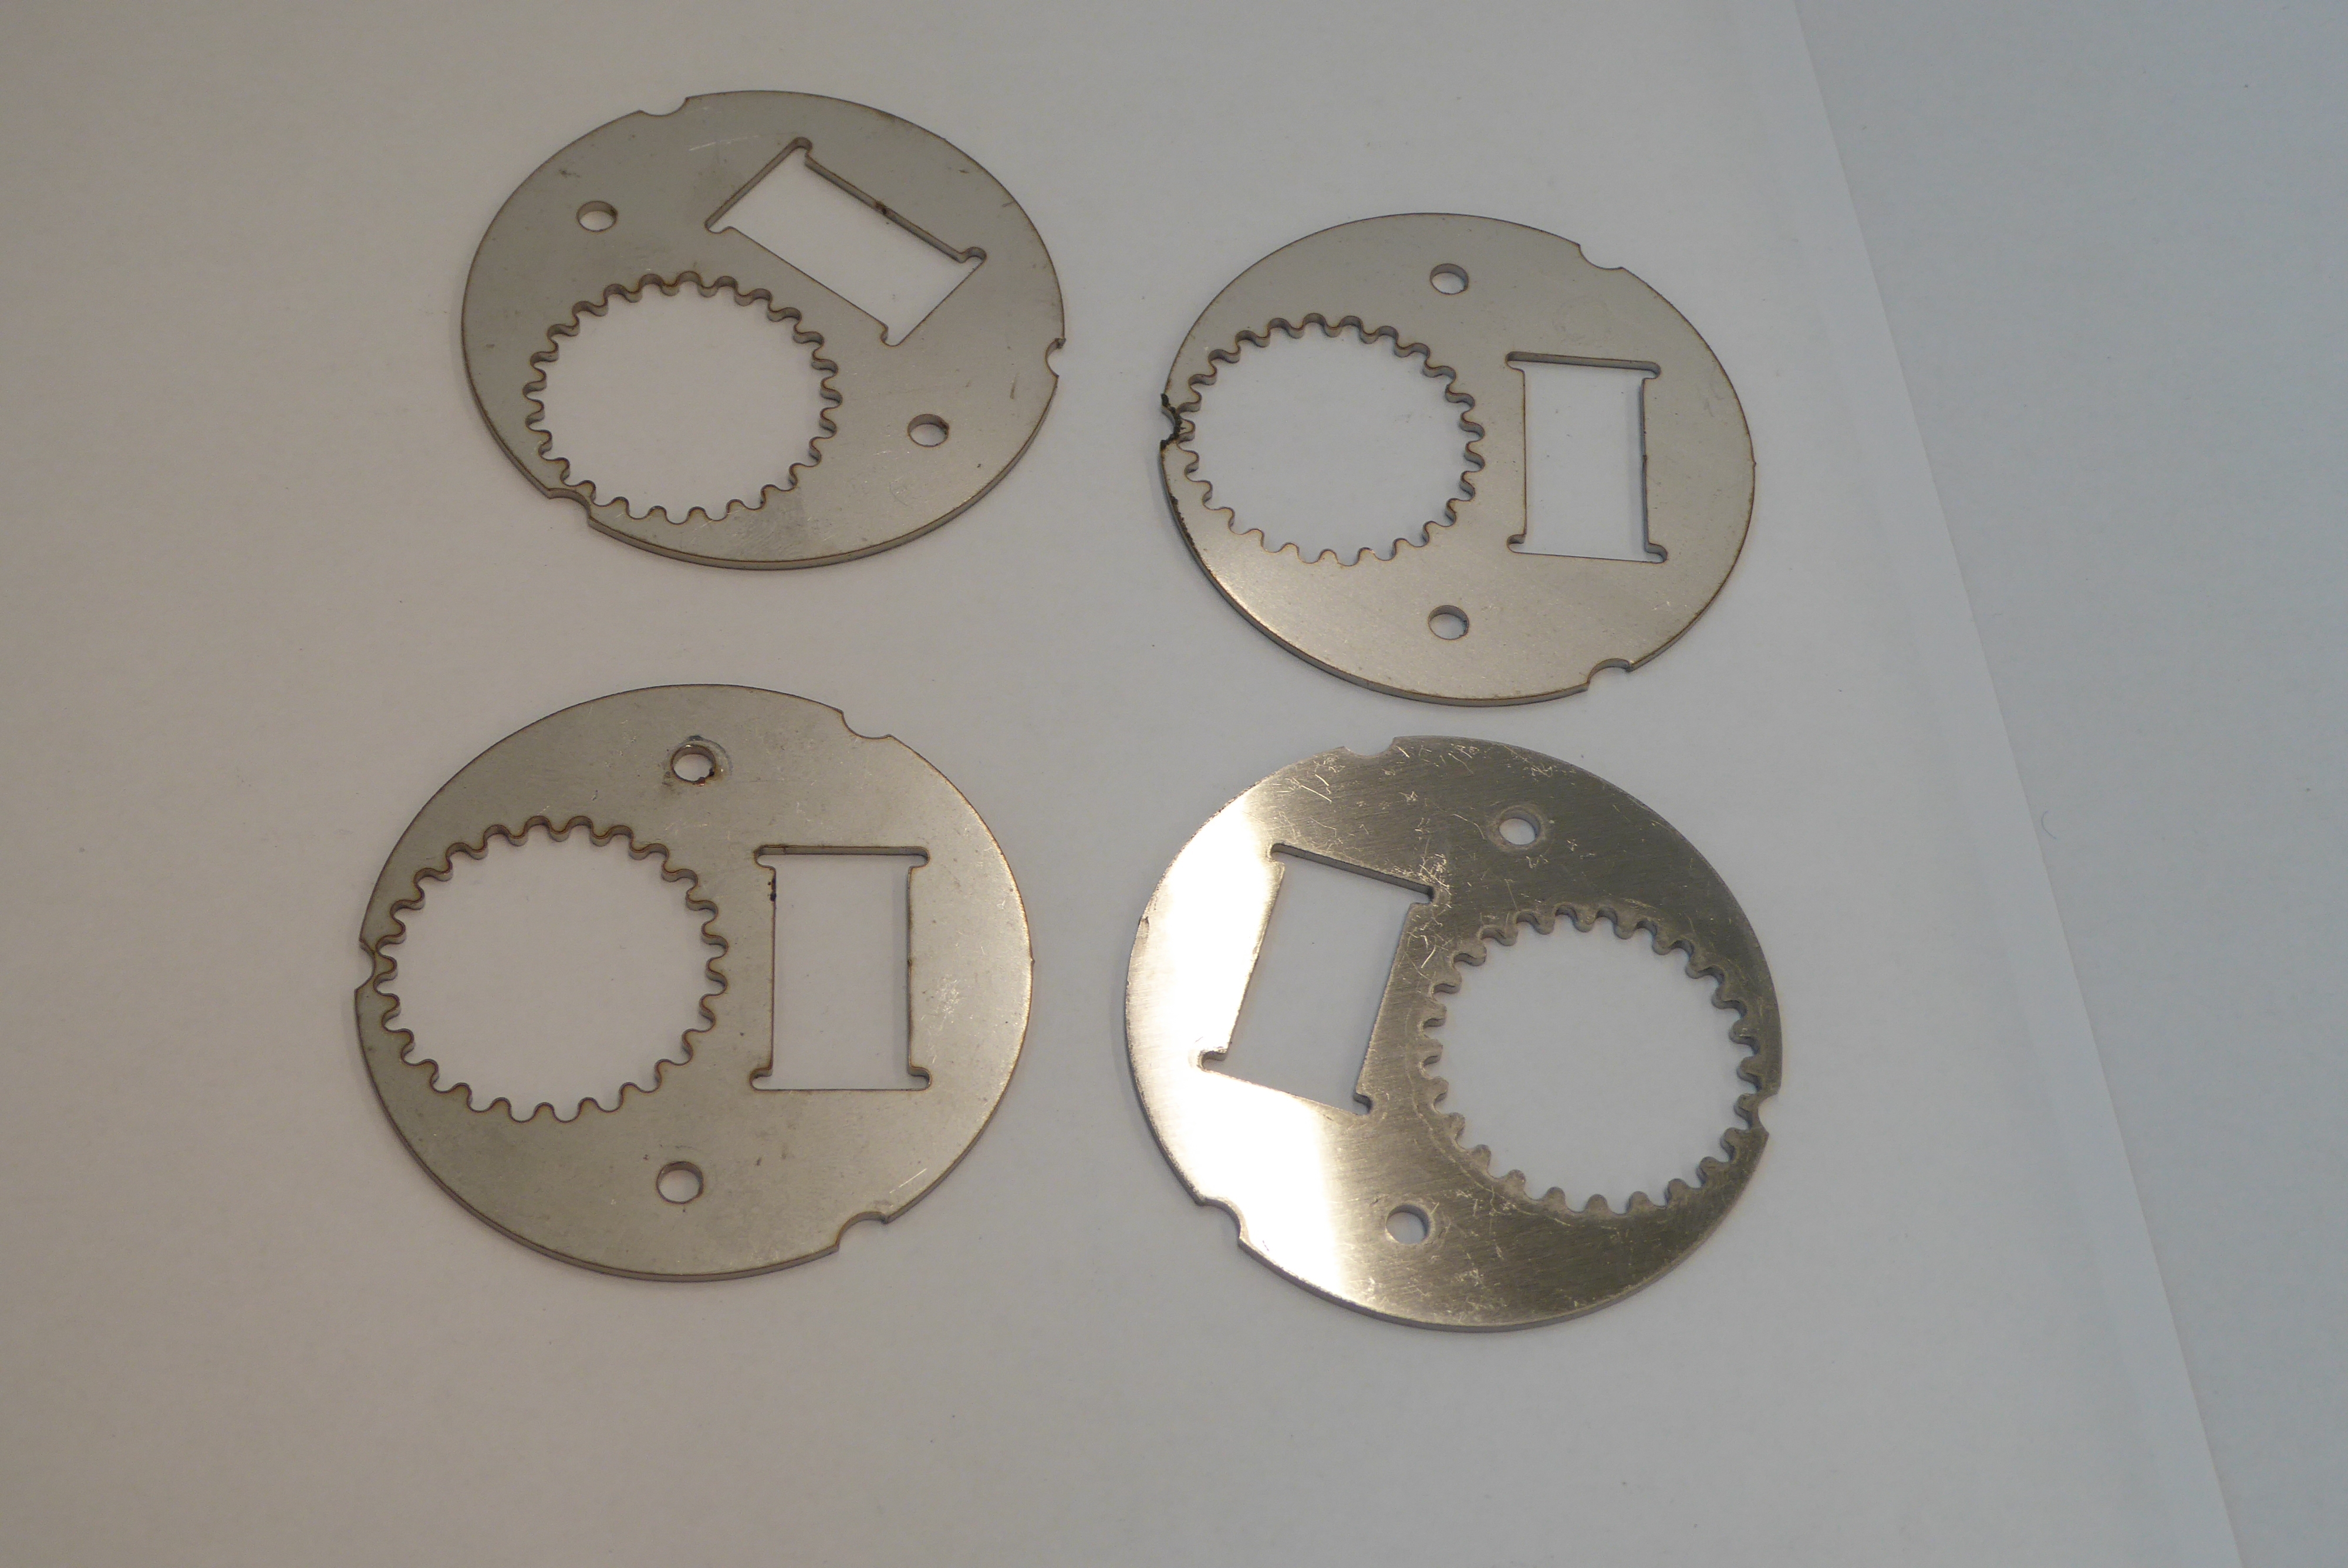
Label: Bottle Opener - Inlay